Question: i want make rating system, i have now this system:

here is the code:
'''
jQuery.fn.multirating = function() {
let wrapper = $(this);
let config = {
grayColor: '#e3e3e3',
grayWidth: 2,
activeColor: '#4e5c7b',
activeWidth: 2,
fontSize: 23,
fontColor: '#4e5c7b',
gradientFill: ['#fff', '#f8f8f9'],
};
let rating = {};
let rated = {};
let error_timeout = null;
function getRadians(degrees) {
return (Math.PI/180)*(degrees - 90);
}
function buildCanvas(item, rate) {
item = item.find('canvas');
if (arguments.length == 1) {
rate = parseFloat(item.text());
}
let canvas = item[0];
let ctx = canvas.getContext('2d');
ctx.clearRect(0, 0, canvas.width, canvas.height);
let percent = Math.round(360 * rate / 10);
let grd = ctx.createLinearGradient(0, 0, 0, 60);
grd.addColorStop(0, config.gradientFill[0]);
grd.addColorStop(1, config.gradientFill[1]);
ctx.beginPath();
ctx.lineWidth = config.grayWidth;
ctx.arc(canvas.width/2, canvas.height/2, (canvas.width-ctx.lineWidth)/2, 0, 7);
ctx.strokeStyle = config.grayColor;
ctx.fillStyle = grd;
ctx.fill();
ctx.stroke();
ctx.font = "normal " + config.fontSize + "px Arial";
ctx.fillStyle = config.fontColor;
ctx.textAlign = "center";
ctx.fillText(rate, canvas.width/2, canvas.height/2 + Math.floor(config.fontSize/1.35/2));
ctx.beginPath();
ctx.lineWidth = config.activeWidth;
ctx.arc(canvas.width/2, canvas.height/2, (canvas.width-ctx.lineWidth)/2, getRadians(0), getRadians(percent));
ctx.strokeStyle = config.activeColor;
ctx.stroke();
}
function setRate(item, area, r) {
item.find(area).removeClass('multirating-rate-active').eq(r-1).addClass('multirating-rate-active').prevAll('li').addClass('multirating-rate-active');
}
function showLog(page, init) {
ShowLoading();
$.ajax({
url: dle_root + 'engine/mods/multirating/ajax.php',
type: 'POST',
data: {newsid: wrapper.data('id'), area: 'log', page: page},
})
.done(function(d) {
$('.multirating-log').html(d);
if (init) {
let top = ($(window).height() - $('.multirating-log').outerHeight())/2;
top += $(window).scrollTop();
$('.multirating-log').css({
top: top
}).fadeIn(200);
$('.multirating-log').draggable({
handle: '.multirating-log-title',
});
}
})
.fail(function(d) {
DLEalert(d.responseText, dle_info);
})
.always(function() {
HideLoading();
});
}
$(this).find('.multirating-item').each(function(){
let r = parseFloat($(this).find('canvas').text());
rating[$(this).data('area')] = r;
buildCanvas($(this), r);
r = parseFloat($(this).data('rated'));
rated[$(this).data('area')] = r;
if (r) {
setRate($(this), '.multirating-item-rating li', r);
}
});
$(document)
.on('mouseenter', '.multirating-item-rating li', function(){
if (wrapper.hasClass('multirating-rated')) {
return;
}
let rate = $(this).index() + 1;
buildCanvas($(this).parents('.multirating-item'), rate);
$(this).siblings('li').removeClass('multirating-rate-active');
$(this).addClass('multirating-rate-active').prevAll('li').addClass('multirating-rate-active');
})
.on('mouseleave', '.multirating-item-rating', function(){
if (wrapper.hasClass('multirating-rated')) {
return;
}
$(this).find('li').removeClass('multirating-rate-active');
let item = $(this).parents('.multirating-item');
let r = rating[item.data('area')] || rated[item.data('area')];
if (r) {
buildCanvas($(this).parents('.multirating-item'), r);
} else {
buildCanvas($(this).parents('.multirating-item'));
}
if (rated[item.data('area')]) {
setRate($(this), 'li', rated[item.data('area')]);
}
})
.on('click', '.multirating-item-rating li', function(e){
e.preventDefault();
if (wrapper.hasClass('multirating-rated')) {
return;
}
rated[$(this).parents('.multirating-item').data('area')] = $(this).index()+1;
let count = 0;
$.each(rated, function(k, v) {
if (v > 0) {
count++;
}
});
if (count == $('.multirating-item').length) {
wrapper.addClass('multirating-rated multirating-loading');
$('.multirating-error').remove();
clearTimeout(error_timeout);
$.ajax({
url: dle_root + 'engine/mods/multirating/ajax.php',
type: 'POST',
dataType: 'json',
data: {rating: rated, newsid: wrapper.data('id')},
})
.done(function(d) {
if (d.revote) {
wrapper.removeClass('multirating-rated');
}
$('.multirating-itog-votes').html(d.votes);
$('.multirating-itog-rateval').html(d.rateval);
rating = d.rating;
$.each(d.rating, function(k, v) {
buildCanvas($('.multirating-item[data-area='+k+']'), v);
});
})
.fail(function(d) {
wrapper.removeClass('multirating-rated');
wrapper.append('<div class="multirating-error"><div class="multirating-error-text">' + d.responseText + '</div></div>');
error_timeout = setTimeout(function(){
$('.multirating-error').fadeOut(300, function(){
$(this).remove();
})
}, 3000);
})
.always(function() {
setTimeout(function(){
wrapper.removeClass('multirating-loading');
},200);
});
}
})
.on('click', '.multirating-error', function(){
clearTimeout(error_timeout);
$(this).fadeOut(200, function(){
$(this).remove();
})
})
.on('click', '.multirating-log-show', function(e){
e.preventDefault();
$('.multirating-log').remove();
$('body').append('<div class="multirating-log" />');
showLog(1, true);
})
.on('click', '.multirating-log-close', function(e){
e.preventDefault();
$('.multirating-log').fadeOut(100);
})
.on('click', '.multirating-log-list', function(e){
e.preventDefault();
$(this).siblings().find('.multirating-log-detail').slideUp(200);
$(this).find('.multirating-log-detail').slideToggle(200);
})
.on('click', '.multirating-log-navigation span:not(.current)', function(e){
e.preventDefault();
let page = parseInt($(this).text());
showLog(page, false);
})
}
$(function(){
$('.multirating-wrapper').multirating();
})
'''
But I want to change the circle to such: <URL>
(the link contains the code of the new circle and an example of its work)
I very tried, but but nothing happened.
I need it to be 0 to 10 instead of 0 to 100.
I need to make animation of a circle such as in the example on the link.
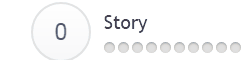
Answer: Below is a starting point...
You have to simplify those examples, remove as much as possible to really understand what is going on behind the covers. I hope this gets you closer to what you need.
I'm keeping the 'maxPercentage' to 100 and the text that is printed is divided by 10
'''
var canvas = document.getElementById('canvas');
var ctx = canvas.getContext('2d');
var segments = {};
segments['0'] = {
last: 0,
height: 15,
distanceToOuter: 30,
broke: false,
incValue: 0.5
};
var percentage = 0;
var lastPercentage = 0;
var maxPercentage = 100;
//simulate download
(function loop() {
setTimeout(function () {
//set segment start size
lastPercentage = percentage;
percentage += 10;
//push segment into object stack
segments[percentage] = {
last: lastPercentage,
height: 15,
distanceToOuter: 30,
broke: false,
incValue: 0.5
};
//if percentage is under 100, continue to loop
if (percentage === 100) {
segments[100].broke = true;
segments[segments[100].last].broke = true;
} else if (percentage === 0) {
segments[0].broke = true;
} else {
segments[lastPercentage].broke = true;
}
if (percentage < maxPercentage) {
loop();
draw(percentage);
requestAnimationFrame(increaseDistanceToOuter);
}
}, 100);
}());
function draw(percentage) {
//clear canvas
ctx.clearRect(0, 0, 300, 300);
//draw white circle
ctx.beginPath();
ctx.lineWidth = 15;
ctx.strokeStyle = 'white';
ctx.arc(150, 150, 120, toRadians(0), toRadians(360));
ctx.stroke();
//draw text
ctx.fillStyle = 'green';
ctx.font = "26pt Arial";
ctx.textAlign = "center";
ctx.fillText(percentage/10, 150, 158);
//draw segments
for (var key in segments) {
circleSegment(
Math.floor(segments[key].last * 3.6),
Math.ceil(key * 3.6),
segments[key].height,
segments[key].distanceToOuter
);
}
}
function increaseDistanceToOuter() {
for (var key in segments) {
if (!segments[key].broke) {
segments[key].height += segments[key].incValue;
segments[key].incValue = segments[key].incValue / 2;
segments[key].distanceToOuter += 0.05;
} else {
if (segments[key].distanceToOuter < 120) {
segments[key].distanceToOuter++;
} else if (segments[key].distanceToOuter >= 120) {
segments[key].height = 15;
segments[key].distanceToOuter = 120;
}
}
}
draw(percentage);
requestAnimationFrame(increaseDistanceToOuter);
}
function toRadians(deg) {
return deg * Math.PI / 180;
}
function circleSegment(degreesFrom, degreesTo, thickness, distanceToOuter) {
ctx.beginPath();
ctx.lineWidth = thickness;
ctx.strokeStyle = 'green';
ctx.arc(150, 150, distanceToOuter, toRadians(degreesFrom), toRadians(degreesTo));
ctx.stroke();
}
'''
'''
html, body {
background-color: lightgrey;
}
'''
'''
<canvas id="canvas" width="300" height="300"></canvas>
'''